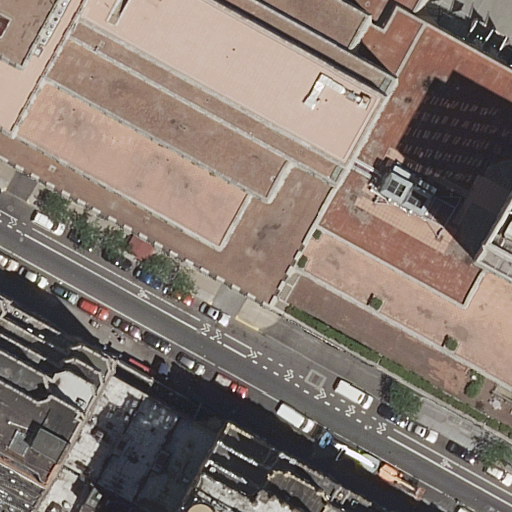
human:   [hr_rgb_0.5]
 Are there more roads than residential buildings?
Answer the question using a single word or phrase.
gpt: no

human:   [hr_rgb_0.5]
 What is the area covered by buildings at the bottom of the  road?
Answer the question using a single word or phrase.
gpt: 801m2

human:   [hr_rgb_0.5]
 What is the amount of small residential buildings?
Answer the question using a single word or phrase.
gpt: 0

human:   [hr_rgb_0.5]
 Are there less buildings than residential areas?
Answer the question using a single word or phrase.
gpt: no

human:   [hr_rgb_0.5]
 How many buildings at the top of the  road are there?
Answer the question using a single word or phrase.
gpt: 1

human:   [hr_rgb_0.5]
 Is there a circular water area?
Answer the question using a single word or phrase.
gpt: no

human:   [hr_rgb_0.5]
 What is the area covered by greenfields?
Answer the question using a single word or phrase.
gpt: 0m2

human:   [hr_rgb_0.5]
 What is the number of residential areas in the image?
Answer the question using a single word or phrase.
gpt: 0

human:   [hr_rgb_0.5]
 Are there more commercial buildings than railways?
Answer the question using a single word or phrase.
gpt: no

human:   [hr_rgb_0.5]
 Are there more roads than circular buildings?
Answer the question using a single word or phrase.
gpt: yes

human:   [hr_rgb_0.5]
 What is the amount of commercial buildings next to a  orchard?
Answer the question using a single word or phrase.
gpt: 0

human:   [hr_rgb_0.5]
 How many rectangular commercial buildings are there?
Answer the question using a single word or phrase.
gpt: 0

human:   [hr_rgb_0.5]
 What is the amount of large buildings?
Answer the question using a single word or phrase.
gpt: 2

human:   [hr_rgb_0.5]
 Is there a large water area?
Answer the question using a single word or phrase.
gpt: no

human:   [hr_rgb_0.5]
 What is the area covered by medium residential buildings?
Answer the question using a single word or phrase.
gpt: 1425m2

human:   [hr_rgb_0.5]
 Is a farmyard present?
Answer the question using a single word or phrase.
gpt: no

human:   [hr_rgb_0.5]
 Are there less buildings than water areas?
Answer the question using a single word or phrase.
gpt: no

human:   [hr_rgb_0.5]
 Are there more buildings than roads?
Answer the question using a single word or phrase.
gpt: yes

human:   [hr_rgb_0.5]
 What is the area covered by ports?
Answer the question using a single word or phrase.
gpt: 0m2

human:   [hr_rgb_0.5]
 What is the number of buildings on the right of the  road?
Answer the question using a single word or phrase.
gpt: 1

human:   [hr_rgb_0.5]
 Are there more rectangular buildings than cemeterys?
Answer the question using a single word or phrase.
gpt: yes

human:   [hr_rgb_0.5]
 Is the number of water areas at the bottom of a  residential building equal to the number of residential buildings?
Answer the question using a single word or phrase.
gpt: no

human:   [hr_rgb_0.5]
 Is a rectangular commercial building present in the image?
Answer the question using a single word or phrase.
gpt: no

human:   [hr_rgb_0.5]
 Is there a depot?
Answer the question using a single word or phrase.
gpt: no

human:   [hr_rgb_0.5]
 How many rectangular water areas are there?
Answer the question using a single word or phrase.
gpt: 0

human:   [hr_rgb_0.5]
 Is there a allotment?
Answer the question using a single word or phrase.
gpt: no

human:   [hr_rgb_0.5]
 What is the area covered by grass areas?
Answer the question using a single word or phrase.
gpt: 0m2

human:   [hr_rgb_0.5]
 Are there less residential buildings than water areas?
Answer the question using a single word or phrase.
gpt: no

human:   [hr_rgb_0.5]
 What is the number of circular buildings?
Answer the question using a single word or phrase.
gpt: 0

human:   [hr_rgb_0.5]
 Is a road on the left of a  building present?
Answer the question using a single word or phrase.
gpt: no

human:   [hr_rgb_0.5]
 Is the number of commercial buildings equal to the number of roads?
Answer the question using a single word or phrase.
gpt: no

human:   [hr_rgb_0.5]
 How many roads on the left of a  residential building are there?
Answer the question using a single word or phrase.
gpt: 0

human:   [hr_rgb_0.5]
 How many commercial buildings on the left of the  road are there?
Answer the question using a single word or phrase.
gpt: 0

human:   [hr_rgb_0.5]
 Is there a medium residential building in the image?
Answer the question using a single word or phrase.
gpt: yes

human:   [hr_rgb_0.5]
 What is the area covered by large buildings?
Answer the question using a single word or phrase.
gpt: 3207m2

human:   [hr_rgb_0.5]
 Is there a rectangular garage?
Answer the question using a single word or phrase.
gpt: no